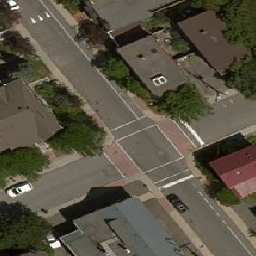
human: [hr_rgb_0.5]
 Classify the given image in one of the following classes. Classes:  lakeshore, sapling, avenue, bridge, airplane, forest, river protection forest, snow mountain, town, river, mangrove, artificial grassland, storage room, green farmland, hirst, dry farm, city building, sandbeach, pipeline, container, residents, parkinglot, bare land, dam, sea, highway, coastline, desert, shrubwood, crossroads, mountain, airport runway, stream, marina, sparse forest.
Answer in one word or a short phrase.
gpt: crossroads